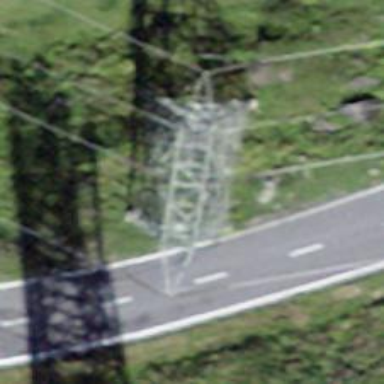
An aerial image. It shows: Three cables of power line.